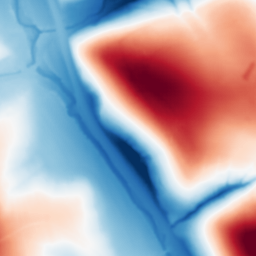
Category: multiscale
Decomposition family: dog_multiscale
Decomposition parameters: sigma_ratio: 2
n_scales: 6
base_sigma: 1
Upsampling method: sinc_hamming
Upsampling parameters: scale: 2
kernel_size: 8
Upsampling scale: 2